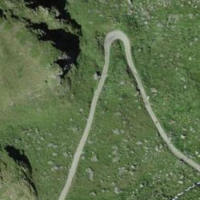
EUNIS habitat code: 26
Species observed at this site:
Gymnadenia rhellicani